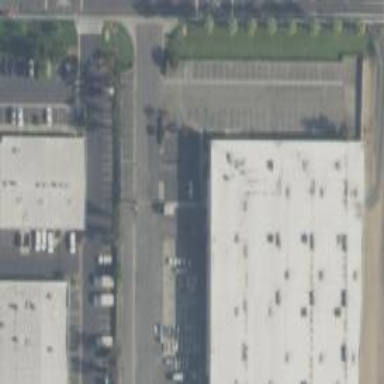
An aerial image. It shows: Parking space is available.